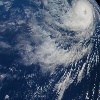
Label: cloud